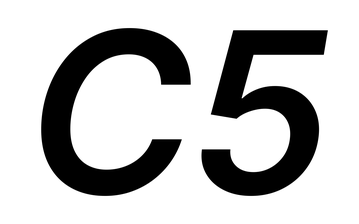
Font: Inter-Italic_SemiBold_Italic